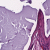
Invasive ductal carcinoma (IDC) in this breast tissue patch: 0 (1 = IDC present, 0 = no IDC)